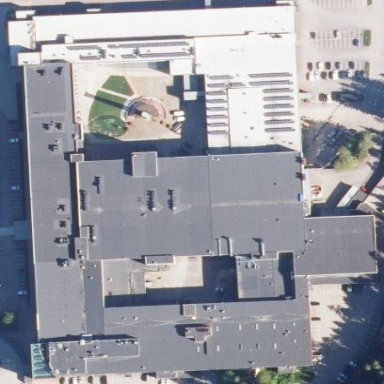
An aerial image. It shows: Office building.